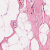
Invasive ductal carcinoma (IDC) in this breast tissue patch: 0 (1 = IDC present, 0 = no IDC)